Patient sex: F
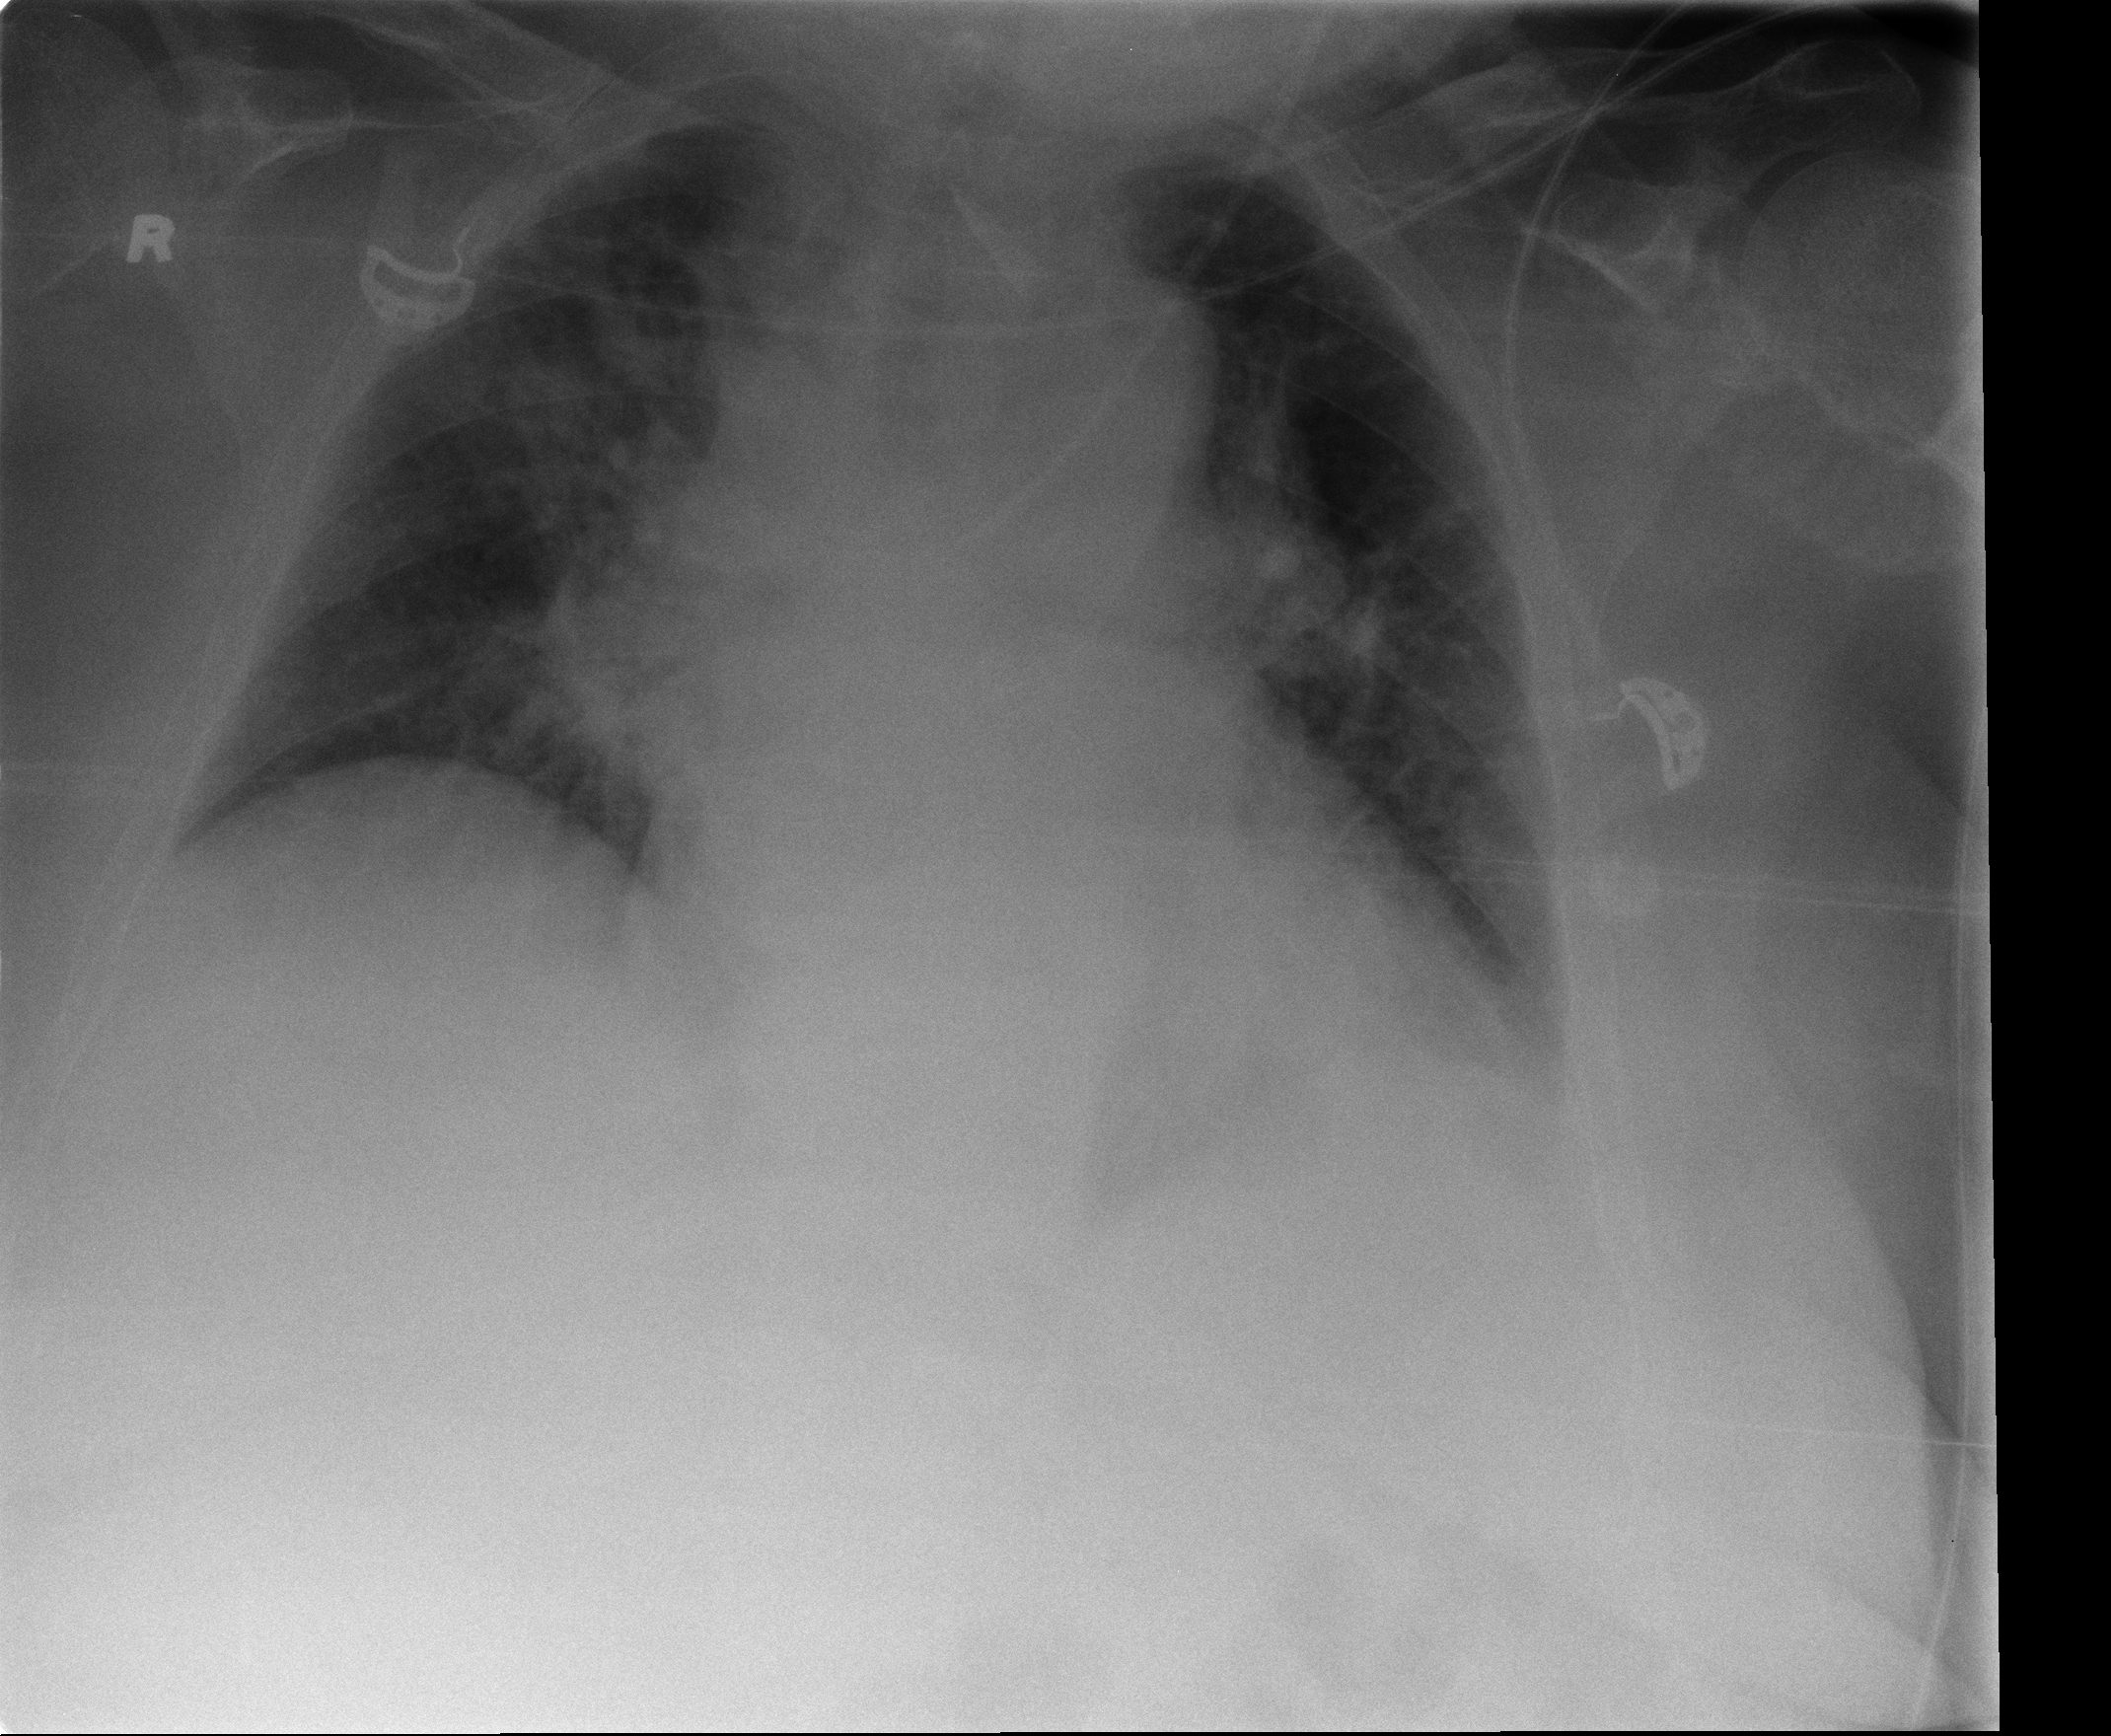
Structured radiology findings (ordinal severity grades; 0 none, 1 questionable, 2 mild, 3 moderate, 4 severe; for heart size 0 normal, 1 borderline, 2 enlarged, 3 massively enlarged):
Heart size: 2
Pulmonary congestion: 2
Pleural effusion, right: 0
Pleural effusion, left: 0
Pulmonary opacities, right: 0
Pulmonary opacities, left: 0
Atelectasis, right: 0
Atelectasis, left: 0